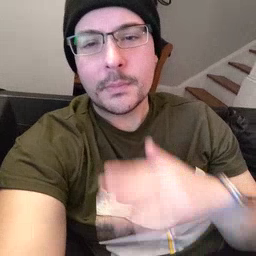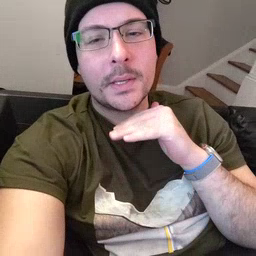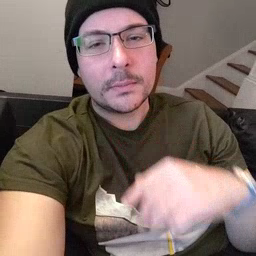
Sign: pig